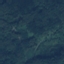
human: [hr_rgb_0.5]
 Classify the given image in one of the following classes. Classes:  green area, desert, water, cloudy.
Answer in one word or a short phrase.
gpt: green area